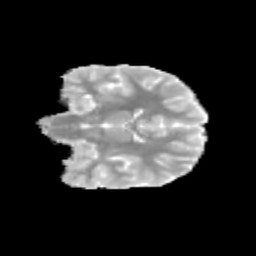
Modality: MD
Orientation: coronal
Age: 10
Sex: male
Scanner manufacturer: siemens
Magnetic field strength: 3 T
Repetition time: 3.8 s
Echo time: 0.07 s